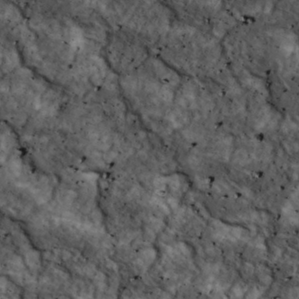
Label: non_frost